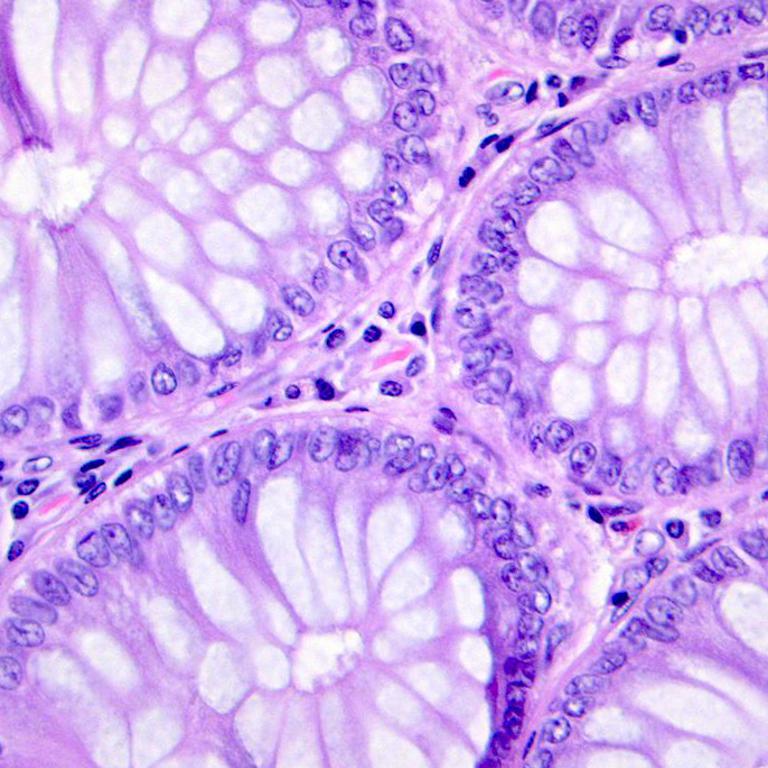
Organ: colon
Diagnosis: benign